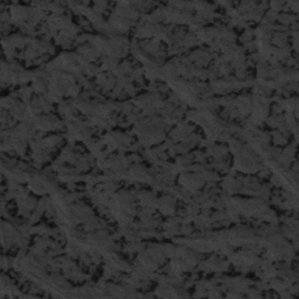
Label: frost